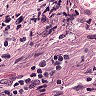
Metastatic tissue present: yes